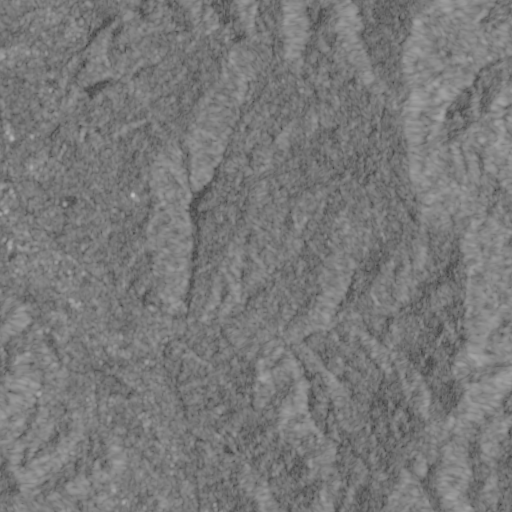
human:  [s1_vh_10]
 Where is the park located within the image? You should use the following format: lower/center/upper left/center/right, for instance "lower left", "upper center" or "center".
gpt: The park is located in the lower left of the image.
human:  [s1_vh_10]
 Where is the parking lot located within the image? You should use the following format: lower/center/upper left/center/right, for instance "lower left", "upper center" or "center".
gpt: The parking lot is located in the upper left of the image.
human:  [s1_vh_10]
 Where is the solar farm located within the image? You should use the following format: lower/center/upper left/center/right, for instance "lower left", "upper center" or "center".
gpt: The solar farm is located in the lower left of the image.
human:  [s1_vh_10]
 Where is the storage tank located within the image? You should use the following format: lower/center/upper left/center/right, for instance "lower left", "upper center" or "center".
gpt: The storage tank is located in the lower left of the image.
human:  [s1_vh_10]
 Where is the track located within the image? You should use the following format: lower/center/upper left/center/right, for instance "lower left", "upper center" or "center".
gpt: The track is located in the center left of the image.
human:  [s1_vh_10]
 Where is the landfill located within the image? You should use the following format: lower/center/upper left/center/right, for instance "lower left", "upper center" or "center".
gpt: There is no landfill in the image.

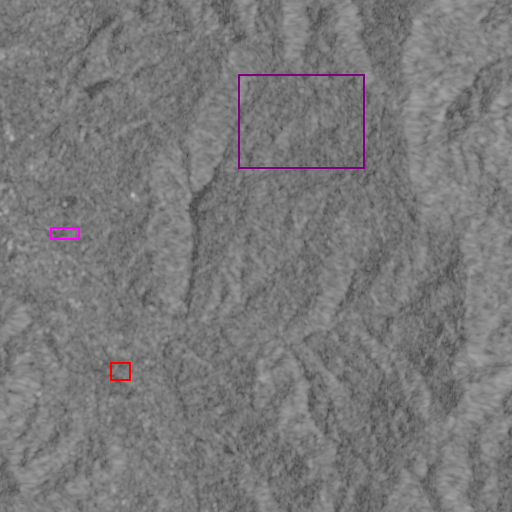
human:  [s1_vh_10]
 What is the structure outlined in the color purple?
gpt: The structure outlined in purple is a crop field.
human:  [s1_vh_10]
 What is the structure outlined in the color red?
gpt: The structure outlined in red is a park.
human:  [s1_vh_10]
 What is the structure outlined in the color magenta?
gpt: The structure outlined in magenta is a solar farm.
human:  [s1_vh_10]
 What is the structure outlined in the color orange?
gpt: There is no orange outline.